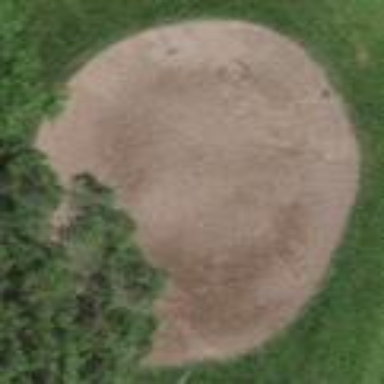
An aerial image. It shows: Golf bunker.